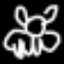
Label: frog